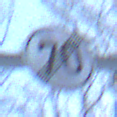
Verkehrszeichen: EndeGeschwindigkeit70
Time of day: MorningAfternoon
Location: Outdoor (Nature)
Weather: Clear
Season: Winter
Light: Natural